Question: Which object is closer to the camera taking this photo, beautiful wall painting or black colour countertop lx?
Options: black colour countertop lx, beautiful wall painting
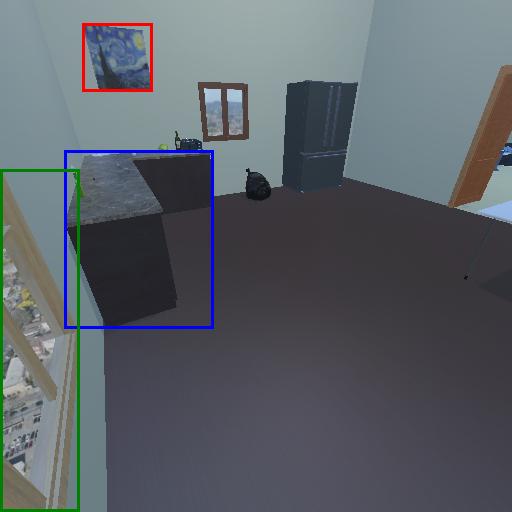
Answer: black colour countertop lx